Question: When you click on the image icon and then "browse server" button , i get only one folder ( the images folder ).
But when i click on the "Link" button , i get all the folders.
I want when i click on the Link button to see only a particular folder
As you will see below on the picture , the time when i get only the images folder is when in the url there is a type=Images.
So i see a possible solution to my problem by trying to add a type= or some type defined in the config.php in the kcfinder folder.
But then again , i can't seem to find where the link is generated.
I looked in ckeditor/plugins/image/dialogs/images.js and ckeditor/plugins/link/dialogs/link.js
the only clue i got is this
'''
{
type : 'button',
id : 'browse',
hidden : 'true',
filebrowser : 'info:url',
label : commonLang.browseServer
}
'''
but no matter what i changed , it didn't work. ( i tried to change the 'info:url' to some url but to no success )
Here is the picture , maybe i will update my question when i get back home ( in 15-20min ).
And sorry about the caps in the picture , was trying to make the text easier to read.
Ask any questions , i know that my problem may sound confusing , i will answer when i get back.
Now the picture

EDIT:
Thank you AlfonsoML.
Your answer drove me in the right direction, i had a custom plugin named Link2 that was supposed to point to the folder "Files"
here is how i did it
'''
$ckeditor->config['filebrowserLink2BrowseUrl'] = '/ckfinder/ckfinder.html?type=Files';
'''
At first i didn't think this would work with custom plugins, but as it turns out , it does !
Again thank you and hope my edit helps other people with the same problem :)
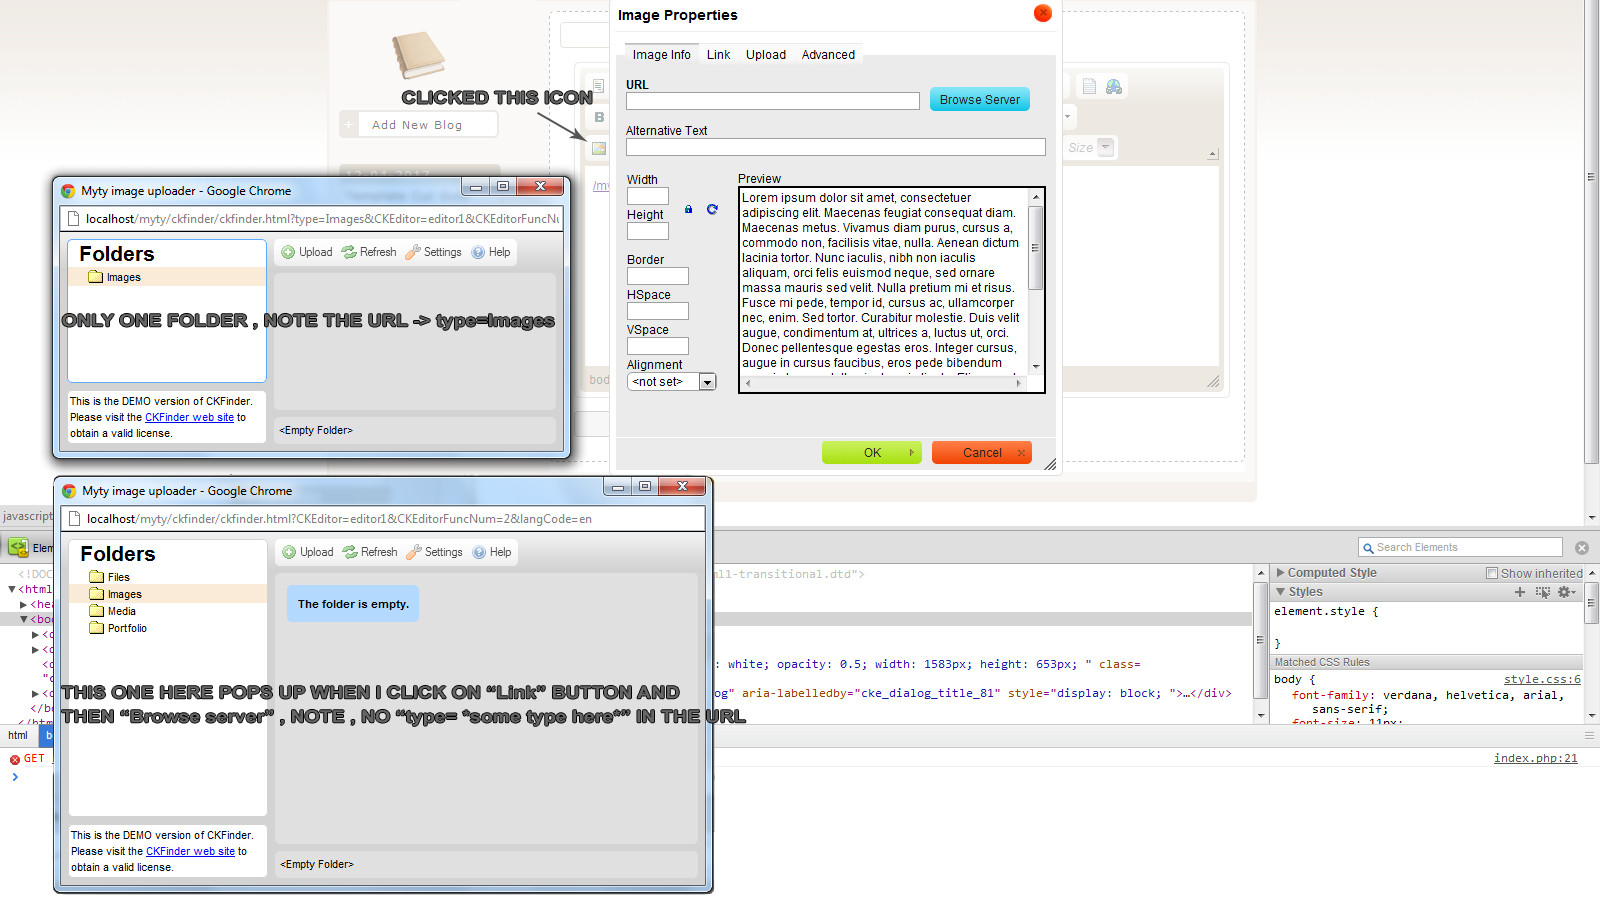
Answer: You can change the Type sent by using a manual integration of CKFinder instead of using the helper functions.
Just look at this <URL> and adjust it to your needs:
'''
$ckeditor = new CKEditor();
$ckeditor->basePath = '/ckeditor/';
$ckeditor->config['filebrowserBrowseUrl'] = '/ckfinder/ckfinder.html';
$ckeditor->config['filebrowserImageBrowseUrl'] = '/ckfinder/ckfinder.html?type=Images';
$ckeditor->config['filebrowserFlashBrowseUrl'] = '/ckfinder/ckfinder.html?type=Flash';
$ckeditor->config['filebrowserUploadUrl'] = '/ckfinder/core/connector/php/connector.php?command=QuickUpload&type=Files';
$ckeditor->config['filebrowserImageUploadUrl'] = '/ckfinder/core/connector/php/connector.php?command=QuickUpload&type=Images';
$ckeditor->config['filebrowserFlashUploadUrl'] = '/ckfinder/core/connector/php/connector.php?command=QuickUpload&type=Flash';
$ckeditor->editor('CKEditor1');
'''